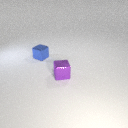
small purple metal cube in front of small blue metal cube